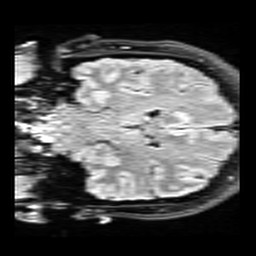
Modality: FLAIR
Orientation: coronal
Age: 23
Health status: healthy
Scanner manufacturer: siemens
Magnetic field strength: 3 T
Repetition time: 9 s
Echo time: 0.088 s